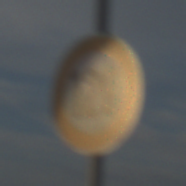
Verkehrszeichen: Geschwindigkeit120
Umgebung: Outdoor, Nature
Tageszeit: SunriseSunset
Wetter: PartlyCloudy
Licht: Natural
Jahreszeit: NotSpecified
Kontrast: MediumContrast